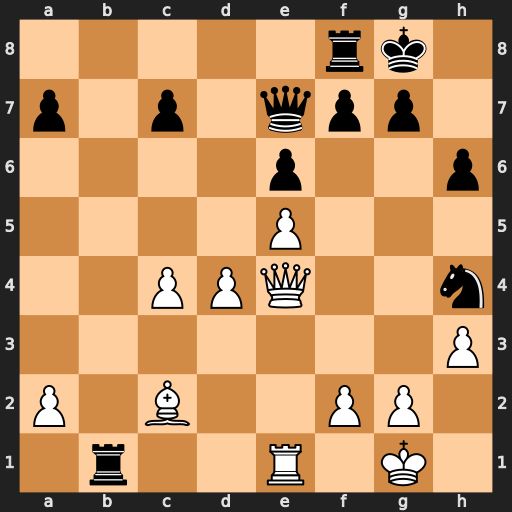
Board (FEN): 5rk1/p1p1qpp1/4p2p/4P3/2PPQ2n/7P/P1B2PP1/1r2R1K1
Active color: w
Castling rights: -
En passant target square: -
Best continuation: Qh7#